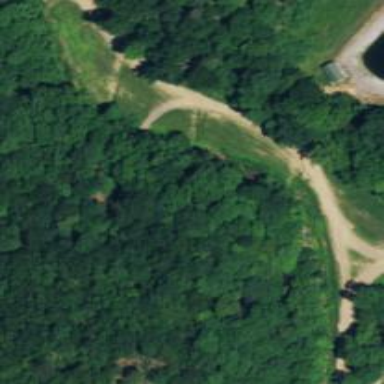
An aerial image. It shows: Intermediate difficulty ski slope.